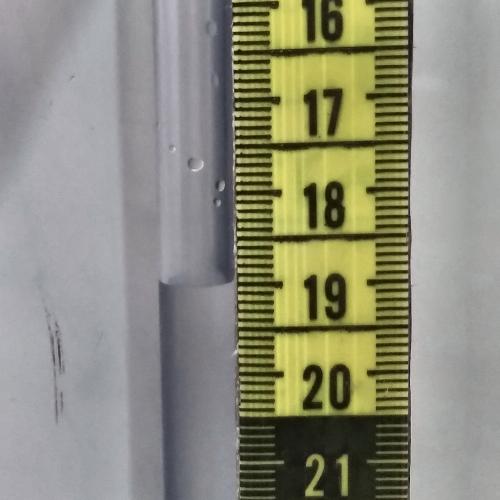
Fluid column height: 19.0 cm